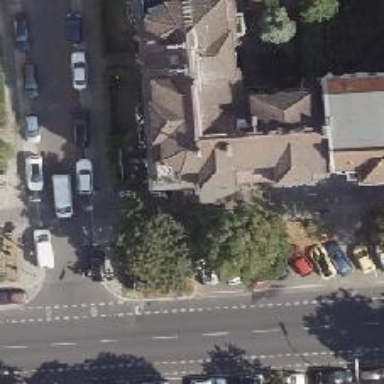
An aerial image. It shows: Cafe.